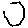
Label: hexagon